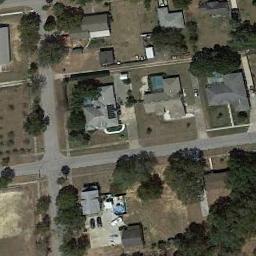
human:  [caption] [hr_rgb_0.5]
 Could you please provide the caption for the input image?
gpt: Many buildings of different shapes are in medium residential area .

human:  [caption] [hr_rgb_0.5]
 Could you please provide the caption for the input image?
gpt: The medium residential is on the bare land next to the road and trees .

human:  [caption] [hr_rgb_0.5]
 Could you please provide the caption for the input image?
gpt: There are a lot of trees in the medium-sized residential area .

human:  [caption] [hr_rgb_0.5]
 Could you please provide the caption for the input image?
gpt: The medium residential area has some houses on the grass and some trees are among these houses .

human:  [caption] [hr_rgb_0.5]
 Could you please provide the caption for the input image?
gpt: There are some buildings on brown lawns on the medium residential area .